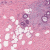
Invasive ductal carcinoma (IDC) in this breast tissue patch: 0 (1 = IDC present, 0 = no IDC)